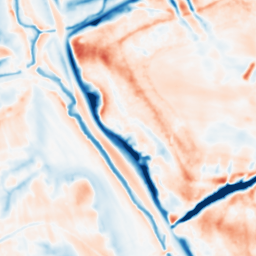
Category: multiscale
Decomposition family: dog_multiscale
Decomposition parameters: sigma_ratio: 2
n_scales: 3
base_sigma: 1
Upsampling method: edge_directed
Upsampling parameters: scale: 4
Upsampling scale: 4